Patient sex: M
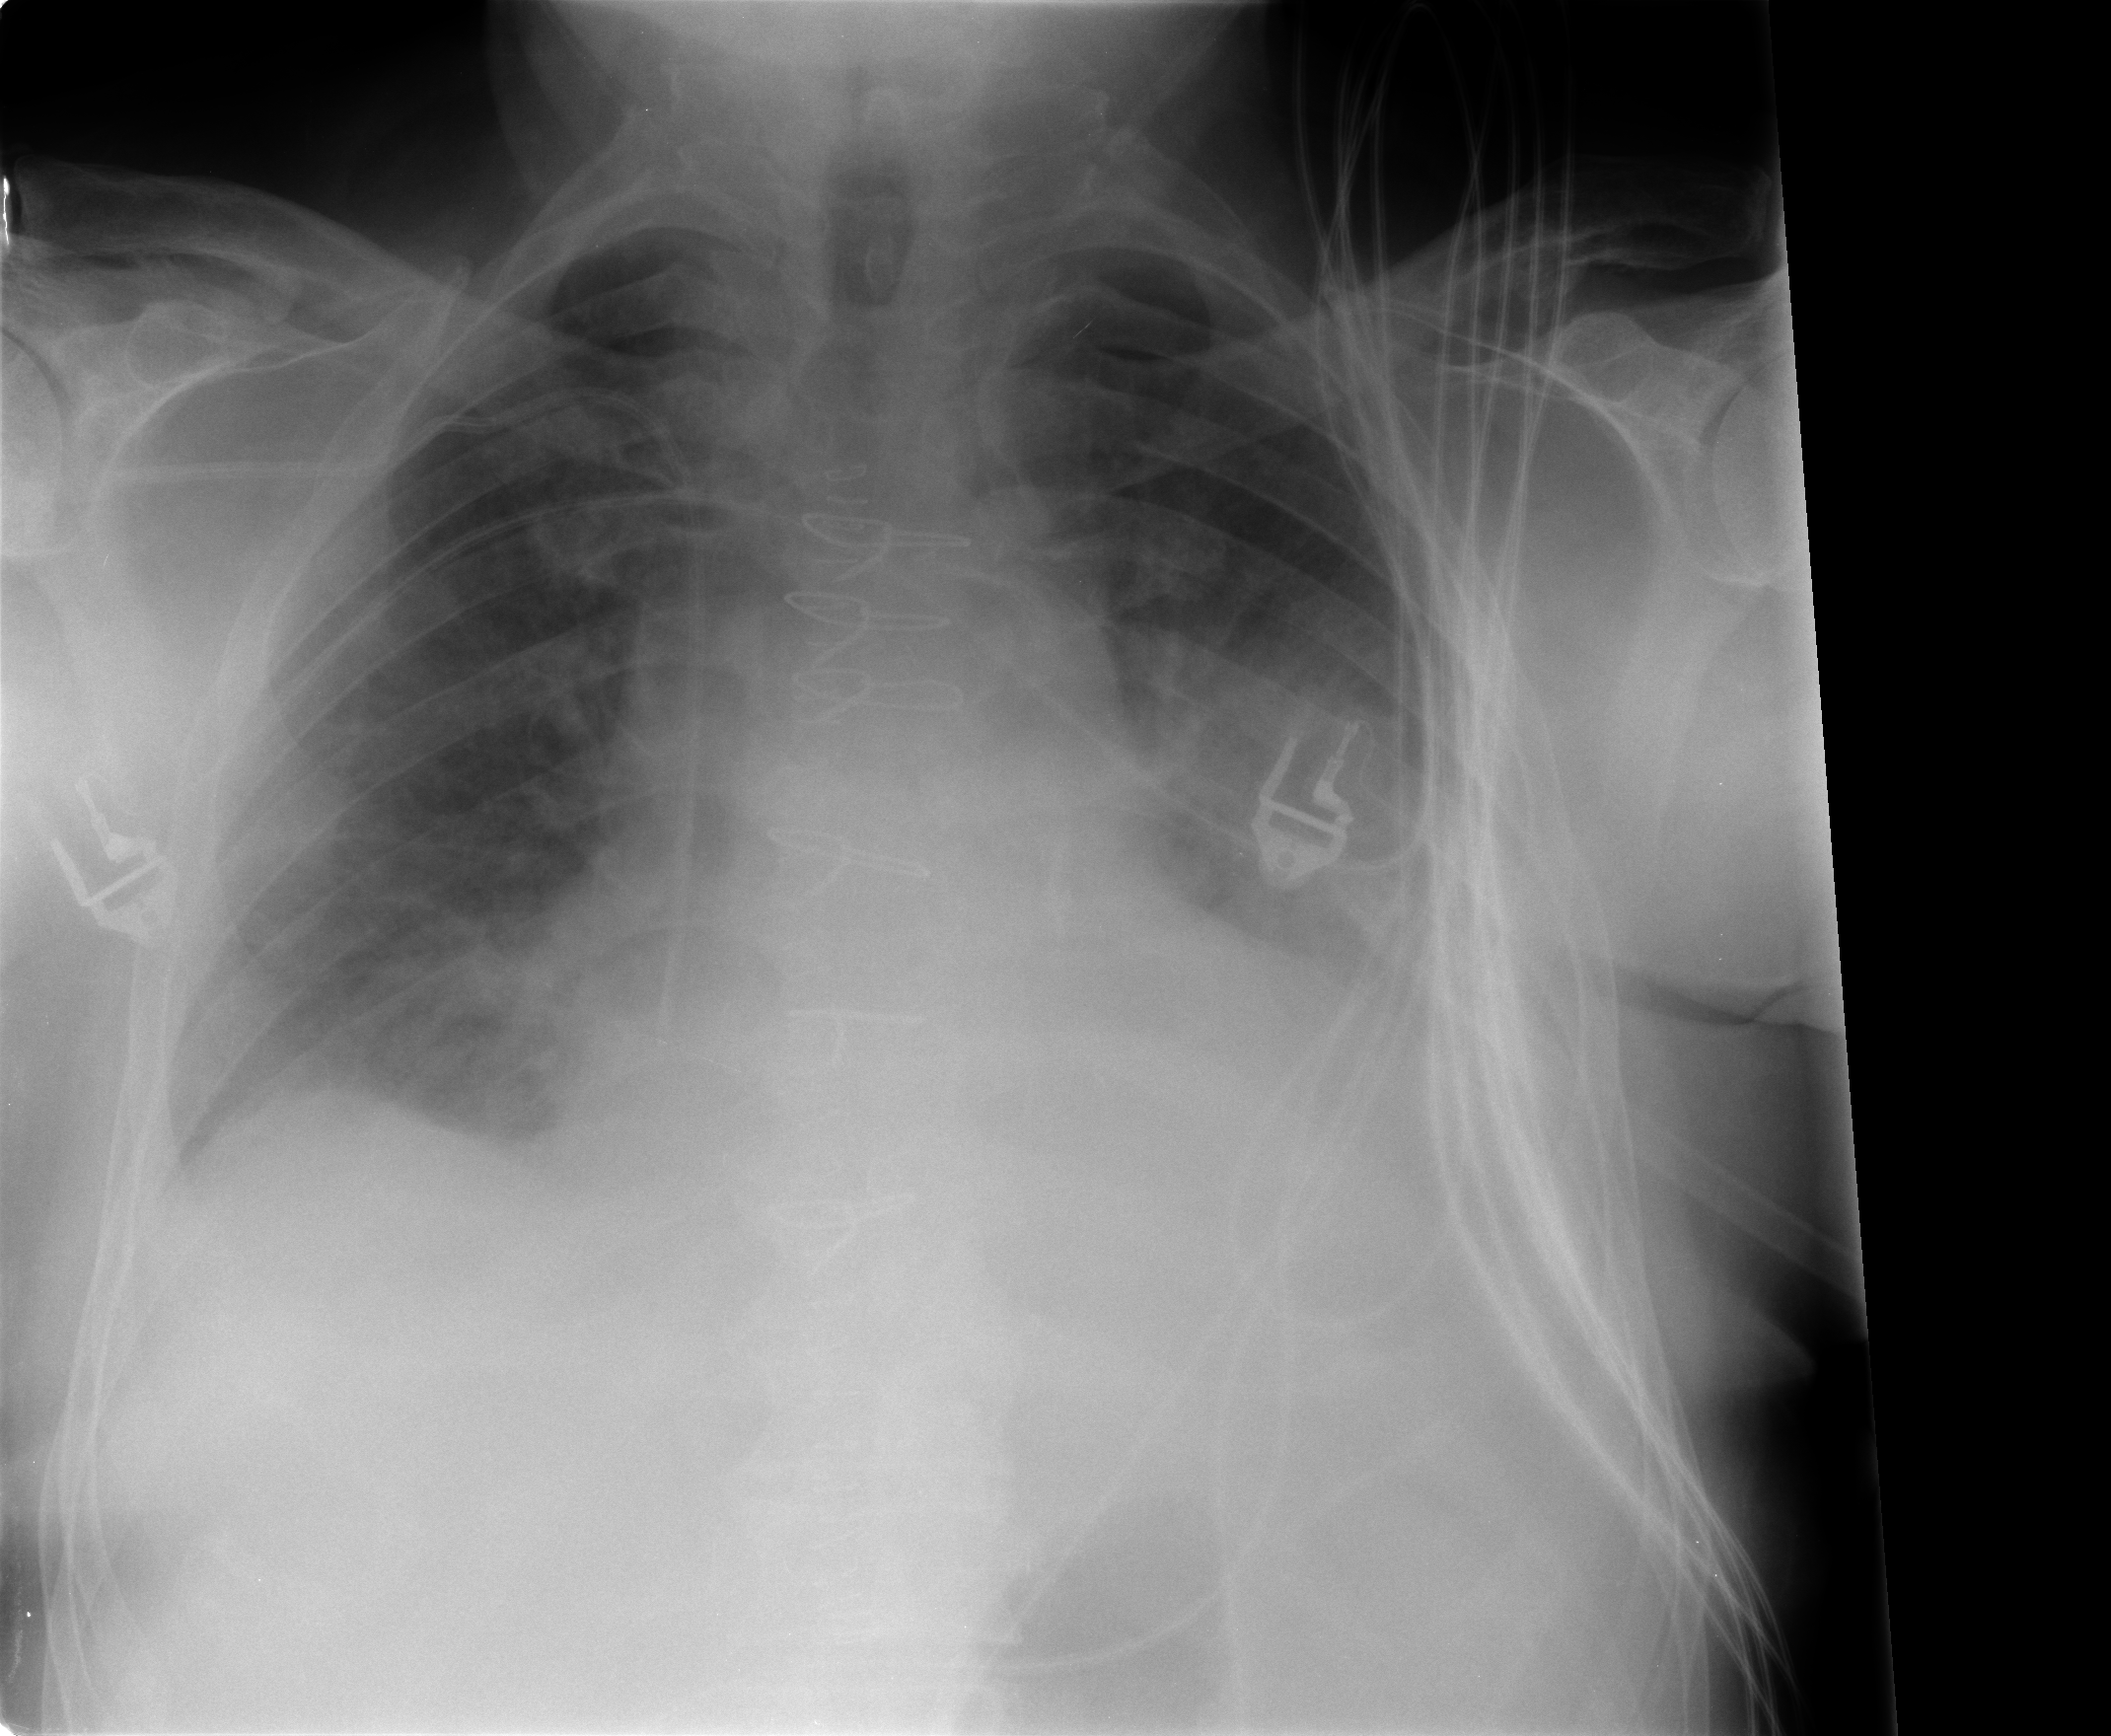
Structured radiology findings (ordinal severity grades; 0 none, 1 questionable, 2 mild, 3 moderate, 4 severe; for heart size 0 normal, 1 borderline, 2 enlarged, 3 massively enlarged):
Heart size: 2
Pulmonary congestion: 2
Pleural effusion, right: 0
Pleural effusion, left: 2
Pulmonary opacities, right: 1
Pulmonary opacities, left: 0
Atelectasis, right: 2
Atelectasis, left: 2